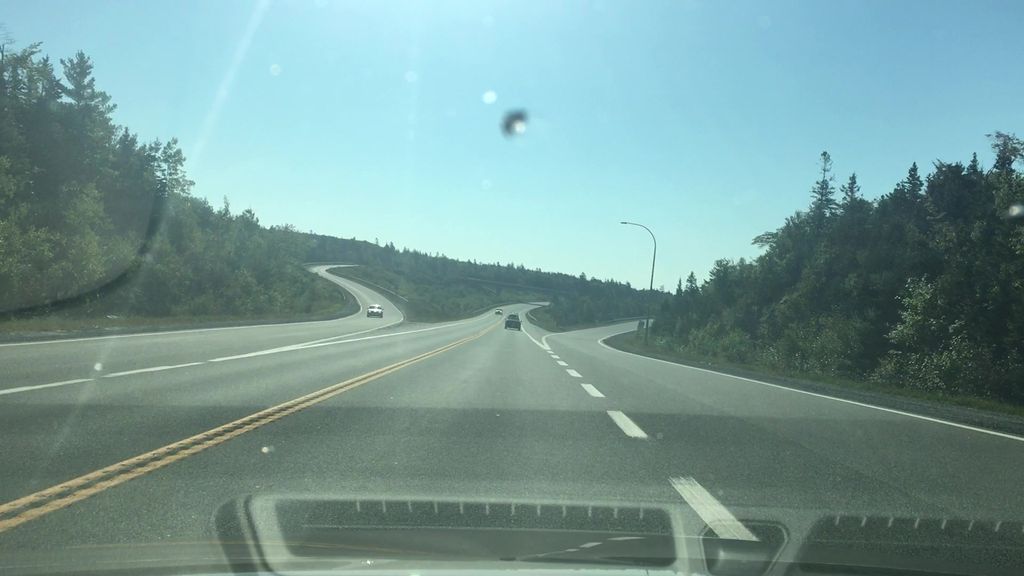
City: halifax